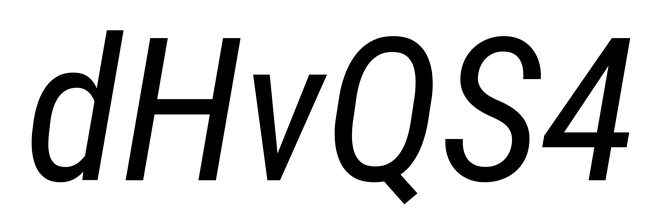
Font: Roboto-Italic_Condensed_Italic